Question: I have an HTML5 Canvas. When the user double-clicks in a particular region of that canvas, I want a single-field form to appear at that spot, so that the user can edit some text.
My intended effect is similar to this screenshot from Google Docs. I double-clicked on the shape with the "Hello" text, and the editable text field appeared.
I've worked out how to detect the double-click, the mouse location, and the text. But so far I'm using a javascript "prompt(...)" dialog to edit the text, which is not what I want.

I guess I'm looking for something to put in this function to replace prompt:
'''
// let the user edit the text, by showing a popup-field that appears at (x, y)
function editText(x, y, text) {
return prompt('Text:', text);
}
'''
If it is relevant, I'm using jQuery a little.
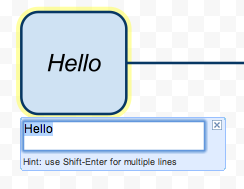
Answer: Apprise didn't seem to do everything you were asking so I wrote this: <URL>
'''
.prompt { position: absolute; background-color: #E0ECFF; border-radius: 3px; width: 200px; height: 50px; border: 1px solid #99C0FF }
.prompt textarea { margin: 4px 0 0 4px }
.prompt .hint { position: absolute; bottom: 1px; left: 5px; font-size: 9px; color: #444466 }
'''
<URL>
'''
function prompt(opts){
this.opts = $.extend({}, this.defaults, opts);
this.init();
this.open();
}
prompt.prototype = {
defaults: { x: 0, y: 0, text: 'Type Here' },
init: function(){
this.create();
this.bind();
this.position();
},
bind: function(){
var self = this;
this.el.click(false).find('textarea').bind('keypress', function(e){
if(e.which === 13) self.close(e);
});
$(document).bind('click.prompt', $.proxy(self.close, self));
},
close: function(e){
if(this.opts.close){
this.opts.close.apply(this, arguments);
}
if(!e.isPropagationStopped()){
$(document).unbind('click', this.close);
this.el.remove();
}
},
create: function(){
this.el = $('<div class="prompt" />')
.append('<textarea></textarea>')
.find('textarea').val(this.opts.text)
.end()
.append('<span class="hint">Hint: use Shift-Enter for multiple lines</span>');
},
position: function(){
this.el.css({top: this.opts.y, left: this.opts.x });
},
open: function(){
this.el.appendTo('body');
this.el.show('fast')
.find('textarea').focus().select();
}
};
// IN USE: when you click an LI update some html
$('li').click(function(){
var li = $(this),
pos = li.position();
new prompt({
text: li.html(),
x: pos.left,
y: pos.top + 17,
close: function(e){
var newText = $(e.target).val();
newText && li.html(newText);
}
});
return false;
});
'''
---
## Updated with position and updating element values